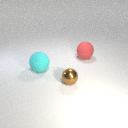
large red rubber sphere behind large cyan rubber sphere